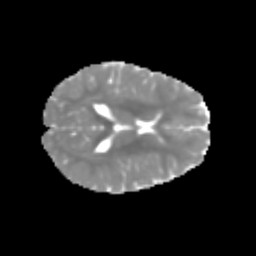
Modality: MD
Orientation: axial
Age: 7
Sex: male
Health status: healthy